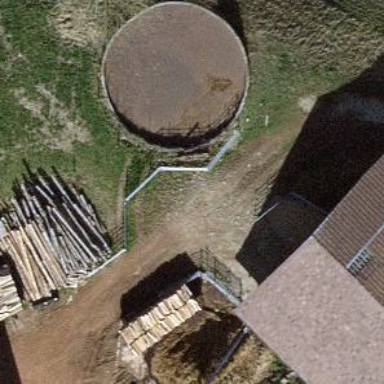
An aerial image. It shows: Storage tank building.